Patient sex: M
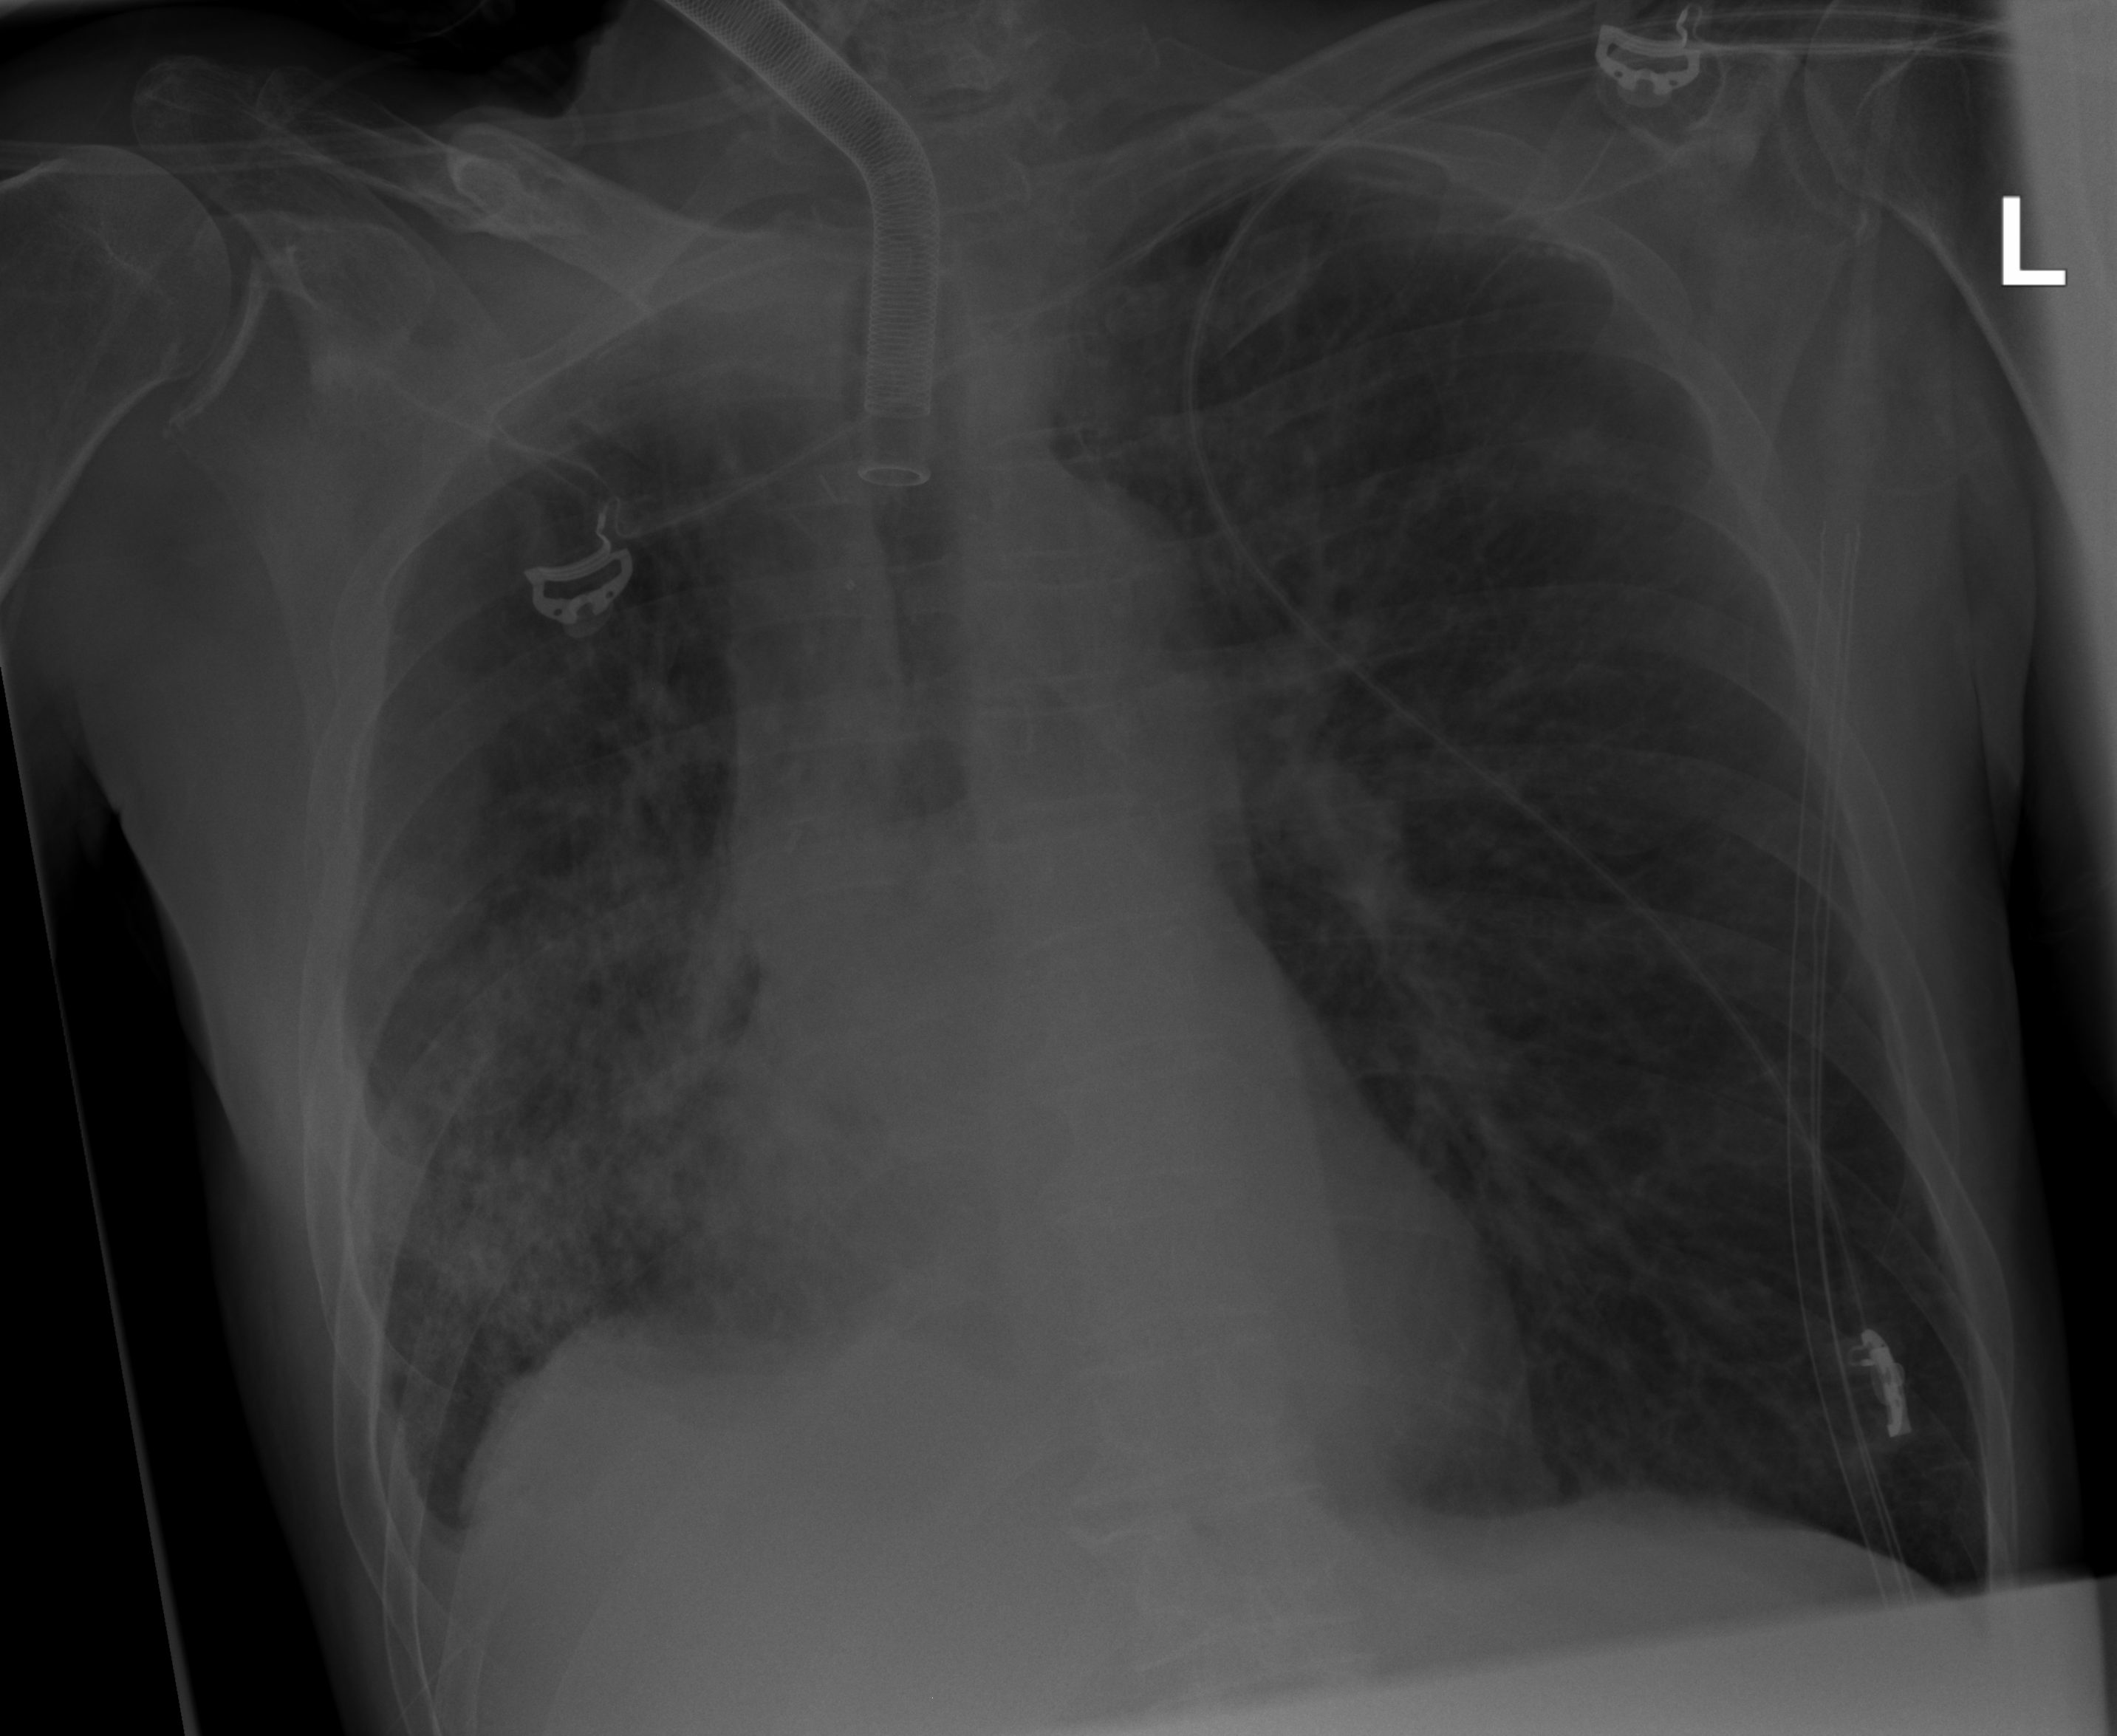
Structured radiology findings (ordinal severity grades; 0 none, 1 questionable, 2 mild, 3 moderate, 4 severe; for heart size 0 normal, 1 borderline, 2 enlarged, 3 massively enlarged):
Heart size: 0
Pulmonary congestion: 0
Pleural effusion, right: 1
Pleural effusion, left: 0
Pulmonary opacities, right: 4
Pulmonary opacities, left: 0
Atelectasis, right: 2
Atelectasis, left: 0